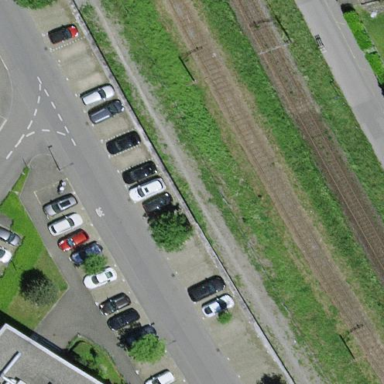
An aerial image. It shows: Street-side parking area with asphalt surface.